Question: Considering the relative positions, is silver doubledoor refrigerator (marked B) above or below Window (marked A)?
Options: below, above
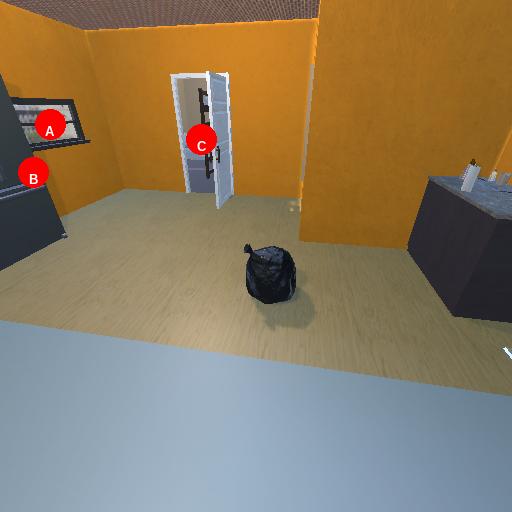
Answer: below